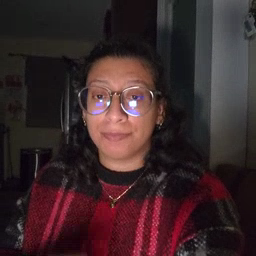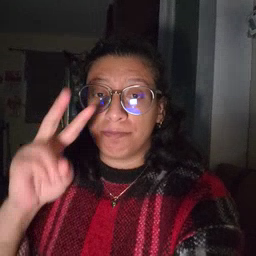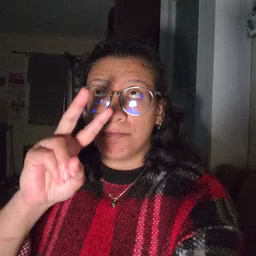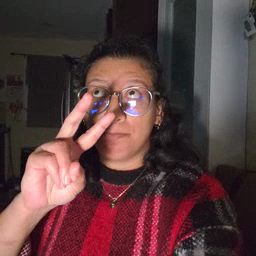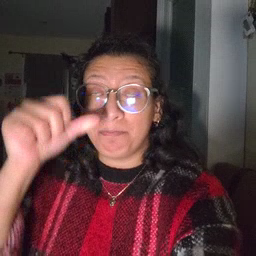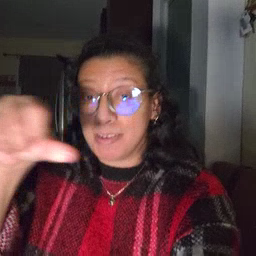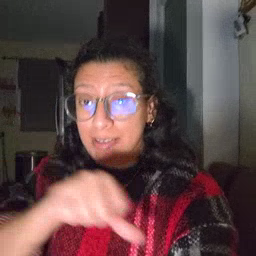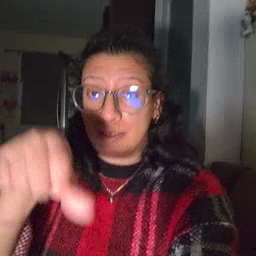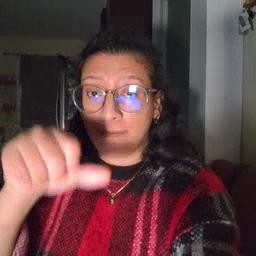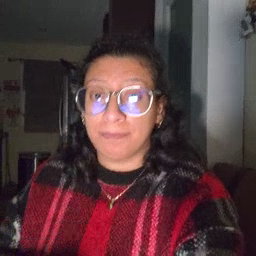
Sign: puzzle